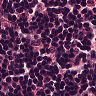
Metastatic tissue present: no